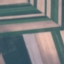
Label: AnnualCrop